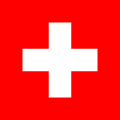
Flag of Switzerland